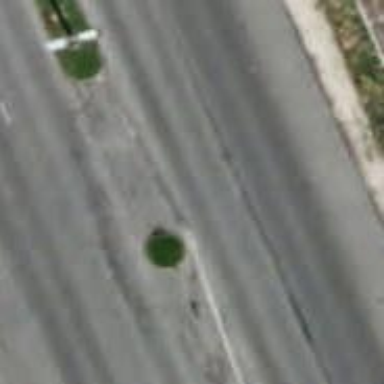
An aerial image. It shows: Tertiary road with asphalt surface.